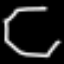
Label: octagon